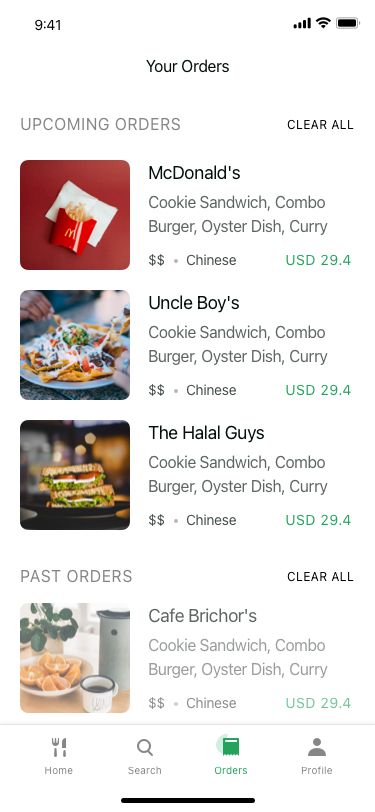
Text in this UI design:
Upcoming orders
Clear all
Past orders
Clear all